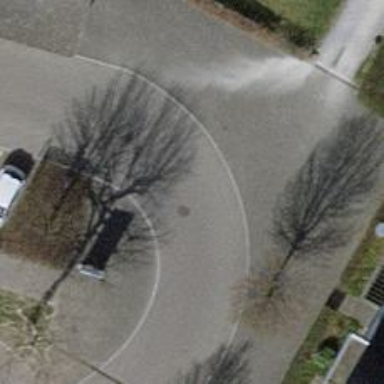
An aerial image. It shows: Unpaved footway.